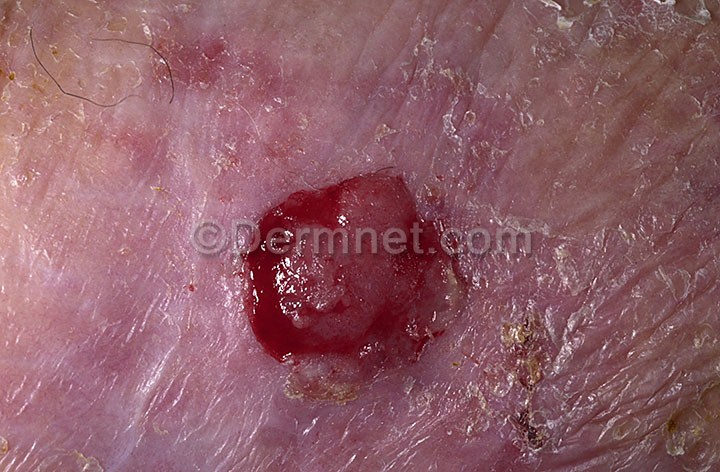
Disease: Actinic Keratosis Basal Cell Carcinoma and other Malignant Lesions